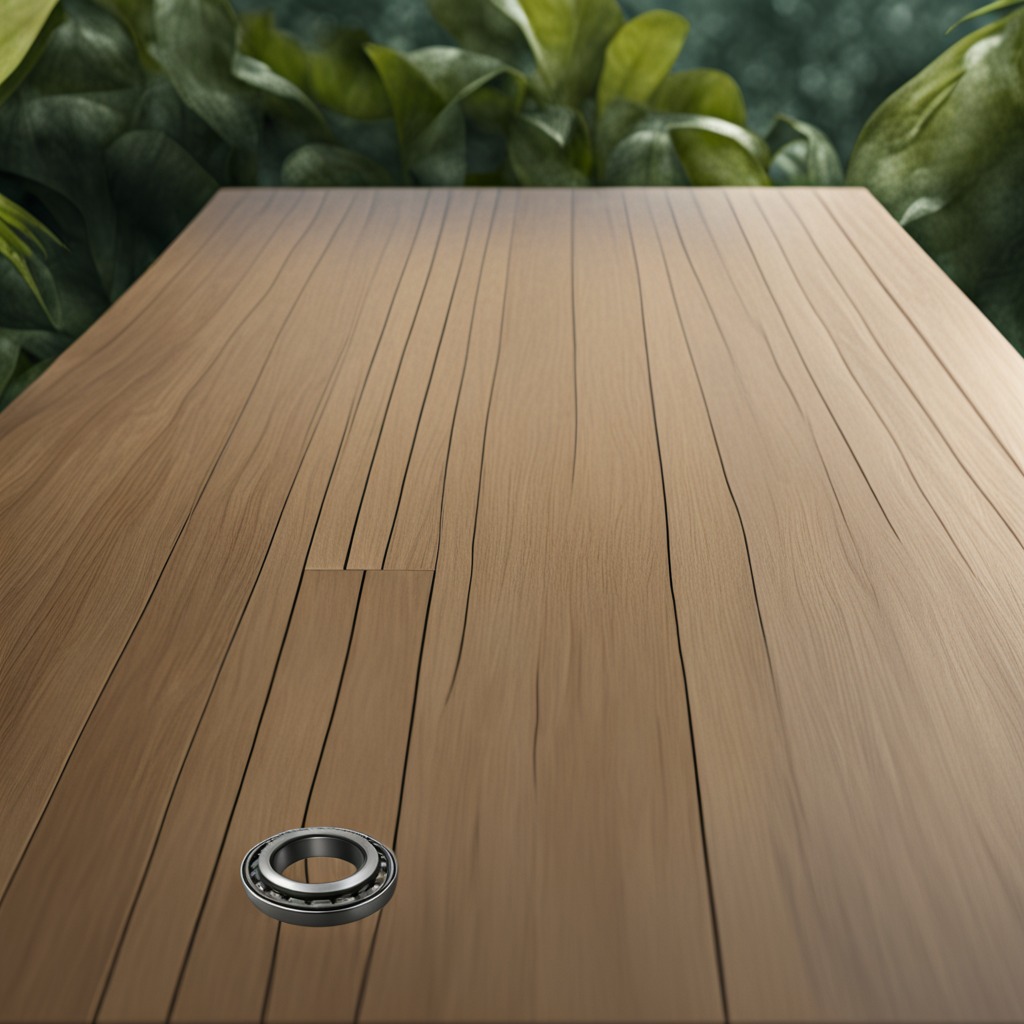
A metal ball bearing is lying on a wooden table inside a jungle field workshop tent.